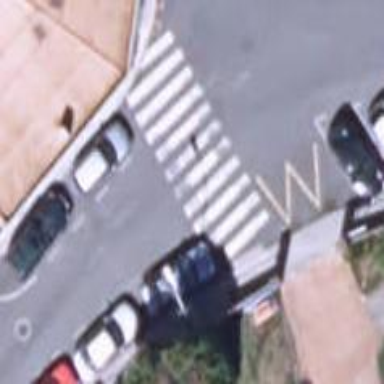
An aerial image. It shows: Marked crossing with traffic calming table.